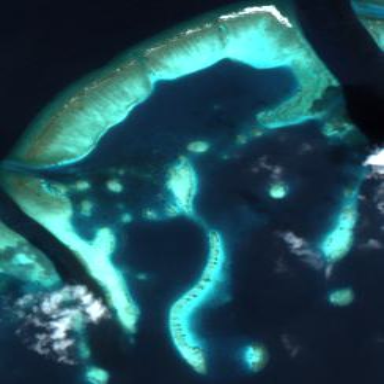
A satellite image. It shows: Coral reef in its natural habitat.